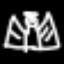
Label: angel